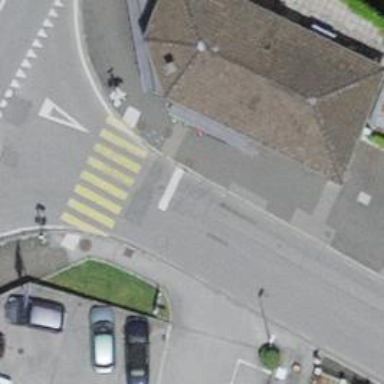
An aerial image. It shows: Kerb serving as barrier.